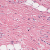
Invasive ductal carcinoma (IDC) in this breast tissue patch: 0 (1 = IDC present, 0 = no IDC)